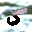
Label: 5